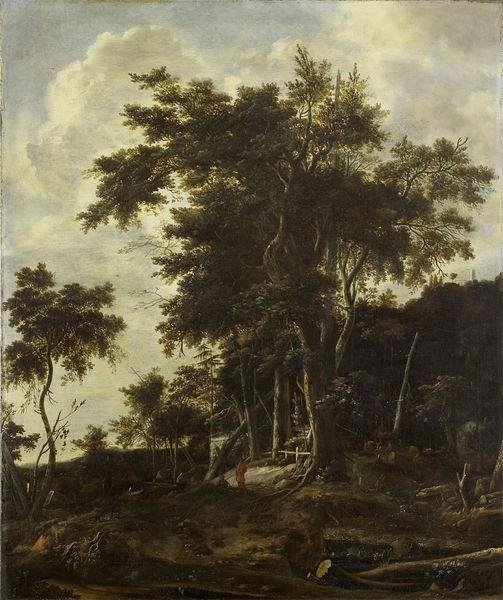
Titel: Boslandschap met houthakkerswoning
Künstler: Roelant Roghman
Standort: Amsterdam
Institution: Rijksmuseum
Schlagwörter: baum, blätter, himmel, wolken, baumstämme, bäume, landschaft, menschen, rot, dämmerung, horizont, stamm, figur, laubbäume, rotes gewand, lorrain, nordisch, 17. jahrhundert